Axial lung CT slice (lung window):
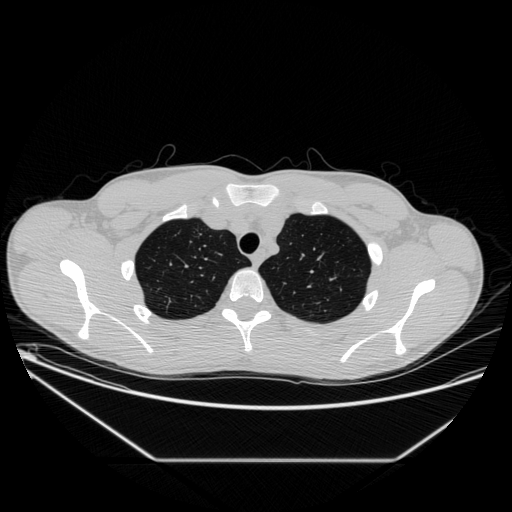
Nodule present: no